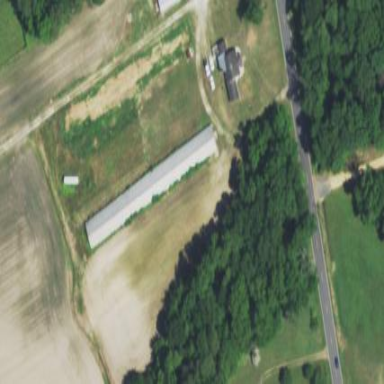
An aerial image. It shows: Poultry house building.